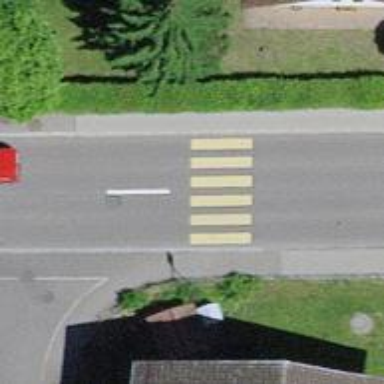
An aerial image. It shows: Zebra crossing on the road.